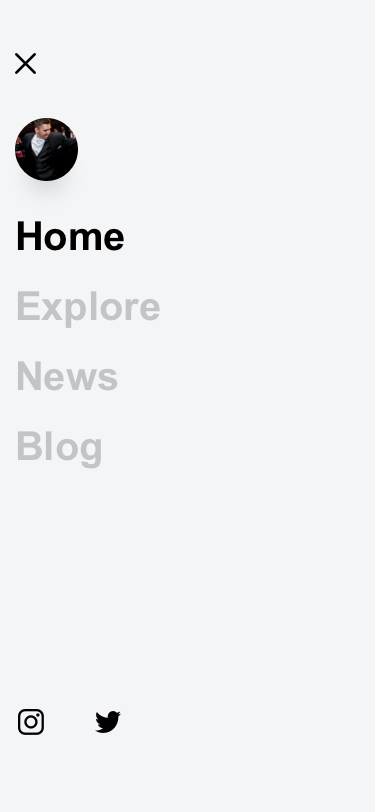
Text in this UI design:

Explore
News
Blog

Home